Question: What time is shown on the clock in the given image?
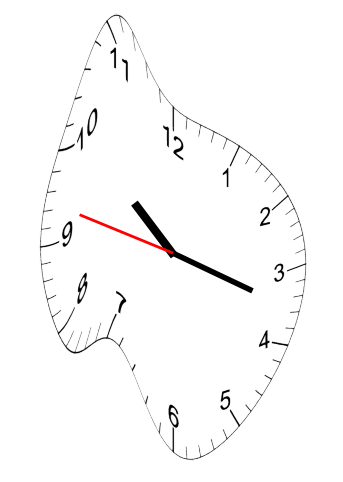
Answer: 10:17:47